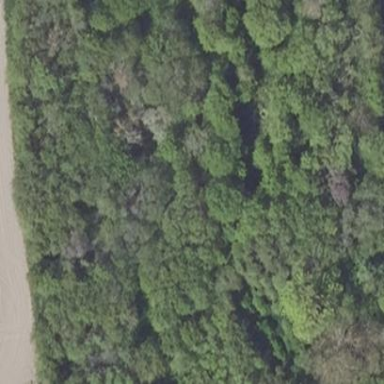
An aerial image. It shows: Forest area.